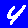
Digit: 4